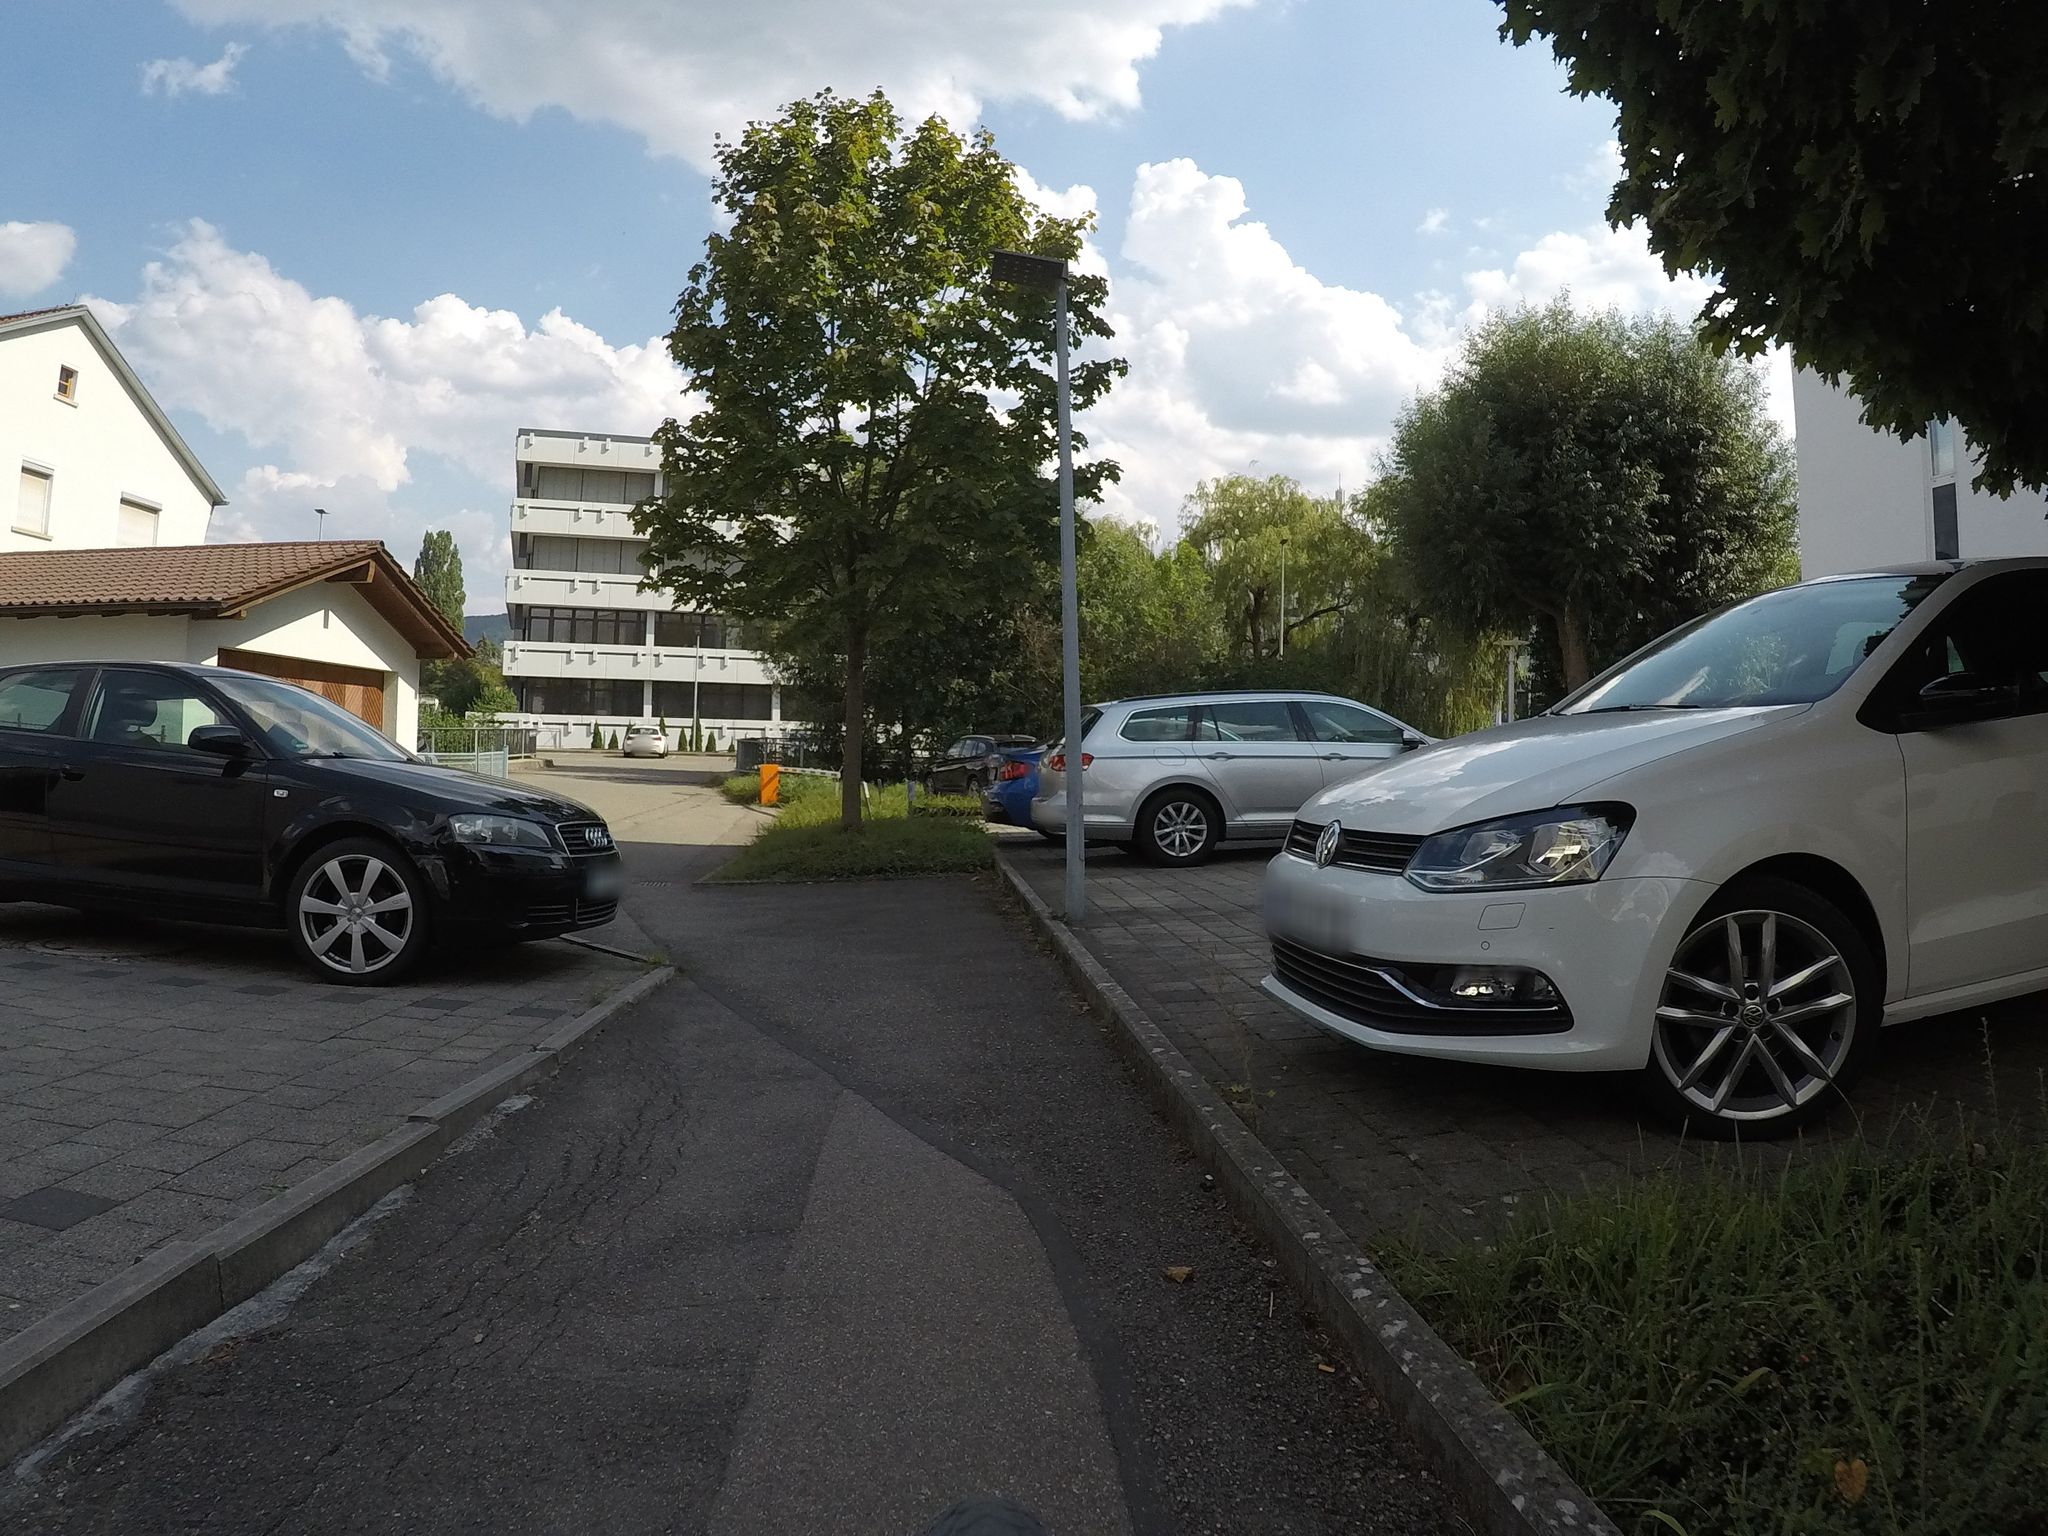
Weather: clear
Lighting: day
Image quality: good
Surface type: cycling surface
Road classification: service, footway, path
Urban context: dense urban cluster
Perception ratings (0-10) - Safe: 4.26, Lively: 7.13, Beautiful: 8.99, Boring: 5.93, Depressing: 3.79, Wealthy: 5.01